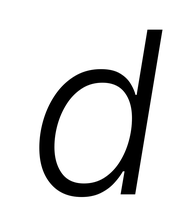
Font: Inter-Italic_Light_Italic